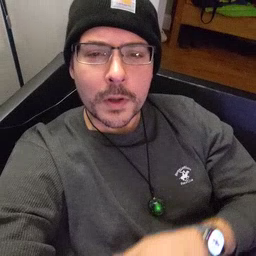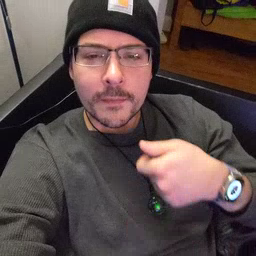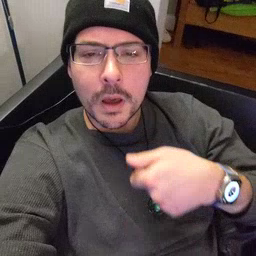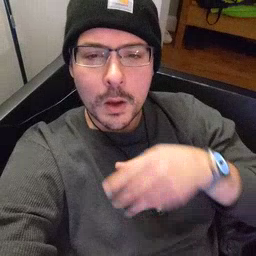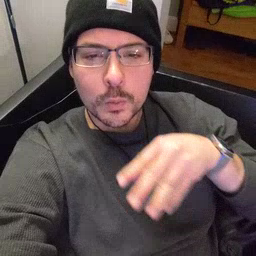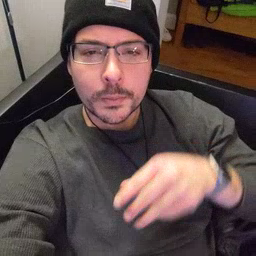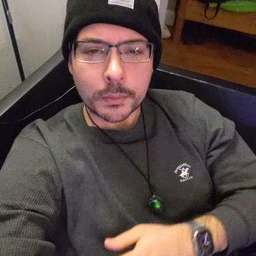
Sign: vacuum